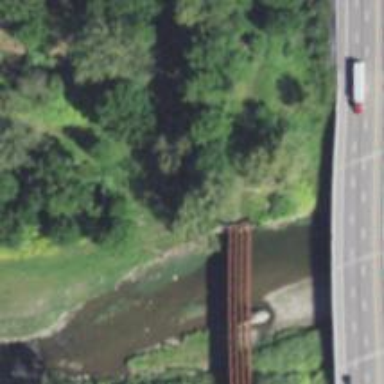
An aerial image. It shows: Abandoned railway bridge.